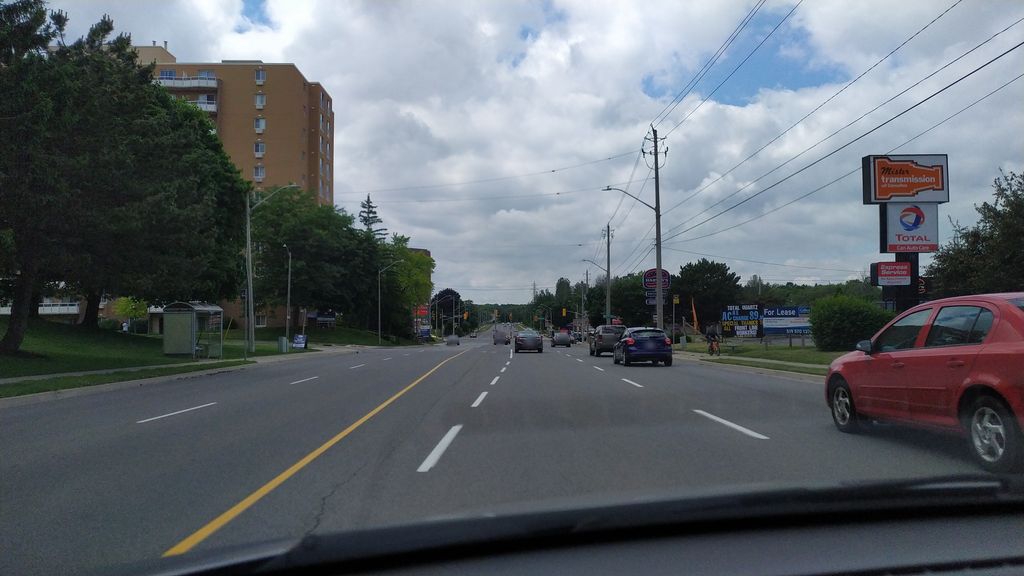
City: kitchener-waterloo